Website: apple
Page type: customer-info-address
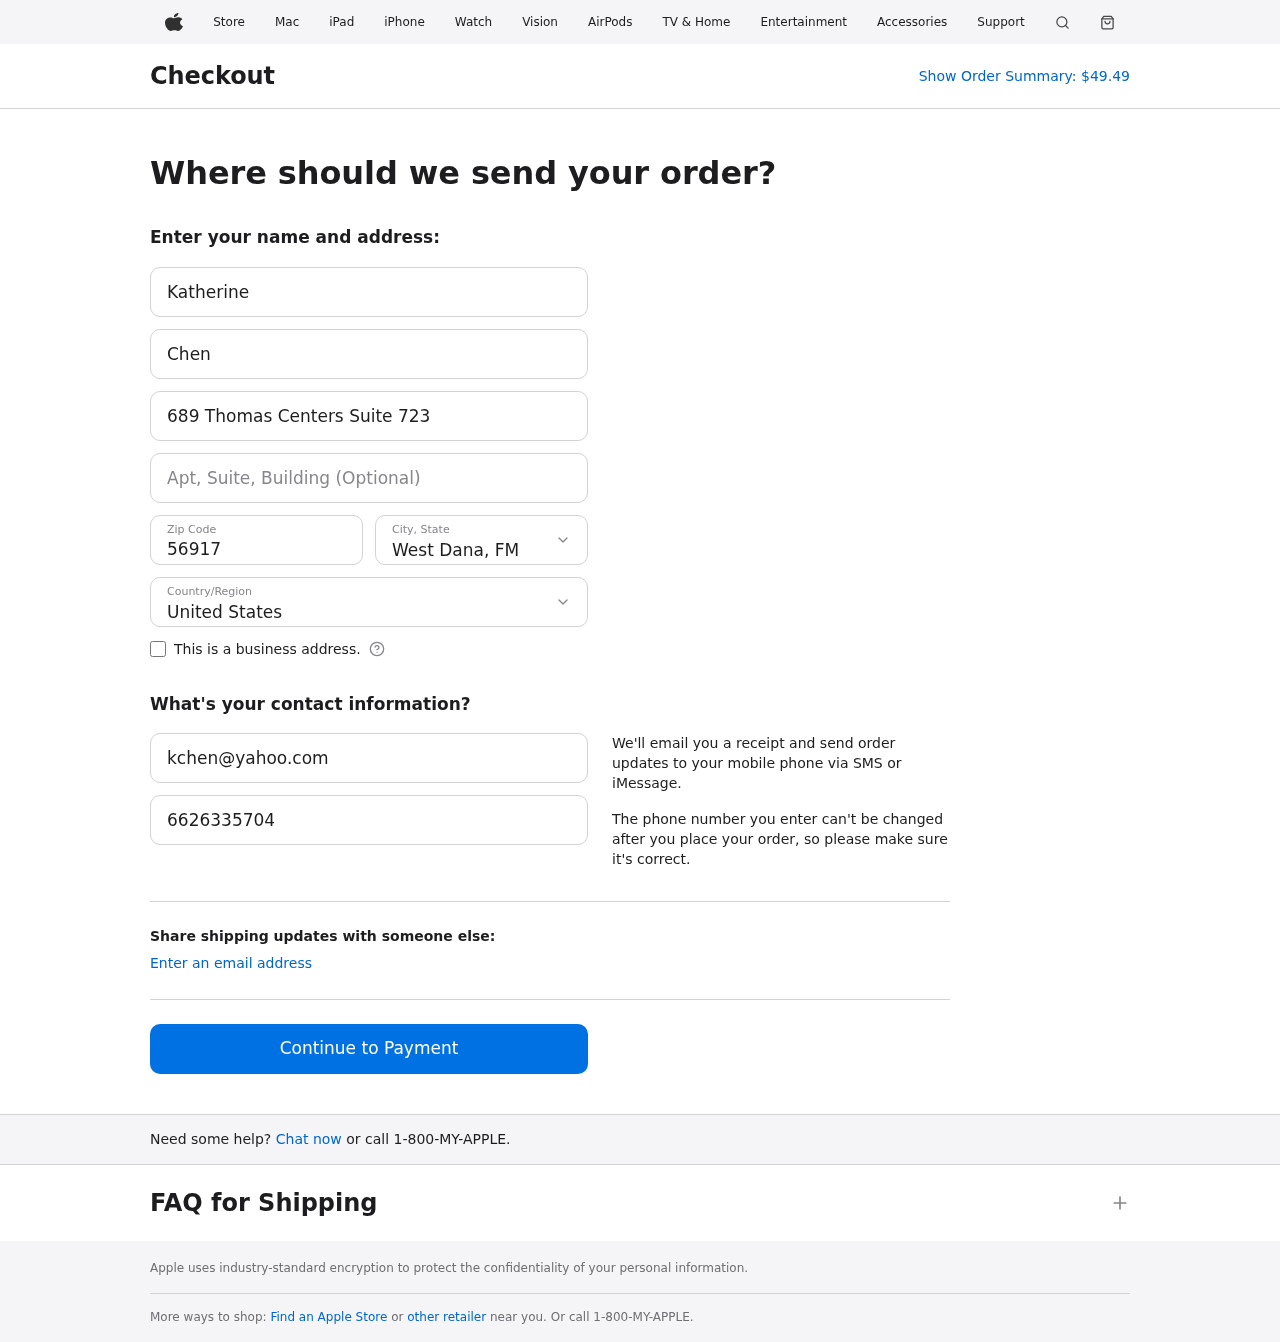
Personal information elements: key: PII_CITY_STATE
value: West Dana, FM
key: PII_COUNTRY
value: United States
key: PII_EMAIL
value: kchen@yahoo.com
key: PII_FIRSTNAME
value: Katherine
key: PII_LASTNAME
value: Chen
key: PII_PHONE
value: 6626335704
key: PII_POSTCODE
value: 56917
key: PII_STREET
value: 689 Thomas Centers Suite 723
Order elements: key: ORDER_TOTAL
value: $49.49